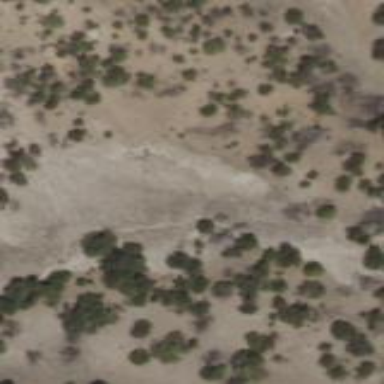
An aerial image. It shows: Patch of scrub vegetation.